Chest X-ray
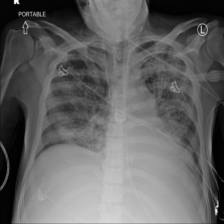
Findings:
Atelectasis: negative
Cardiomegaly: negative
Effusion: positive
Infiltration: positive
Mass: negative
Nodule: positive
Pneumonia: negative
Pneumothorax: negative
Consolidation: negative
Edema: positive
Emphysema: negative
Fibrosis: negative
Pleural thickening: negative
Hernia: negative